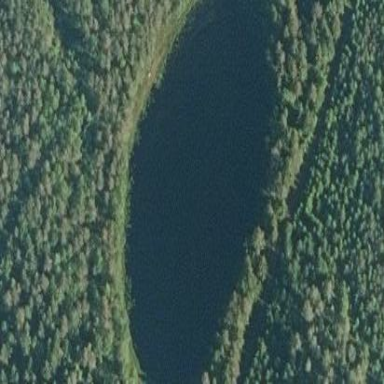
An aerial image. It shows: Pond surrounded by natural water.